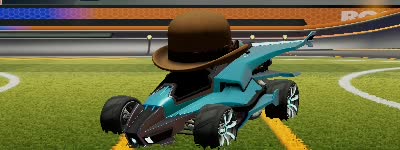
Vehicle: aftershock